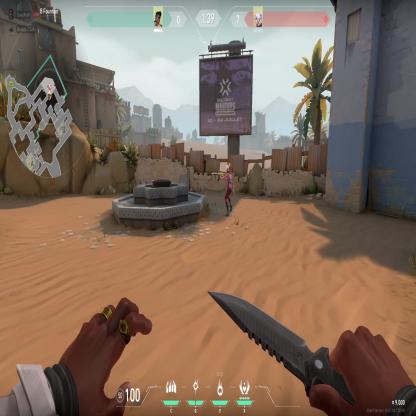
Label: enemy